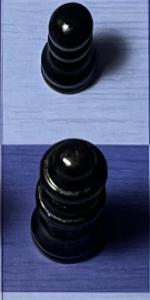
Label: Queen_Black